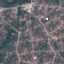
Land use / land cover class: Residential